Interaction volume radius: 10 \u00c5
Interaction volume height: 25 \u00c5
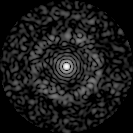
Disorder parameter: 0.8233